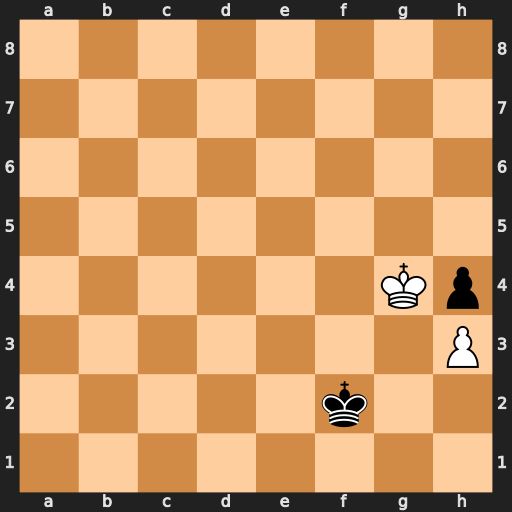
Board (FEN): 8/8/8/8/6Kp/7P/5k2/8
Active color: w
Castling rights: -
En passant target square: -
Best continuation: Kxh4 Kf3 Kg5